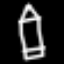
Label: pencil